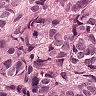
Metastatic tissue present: yes